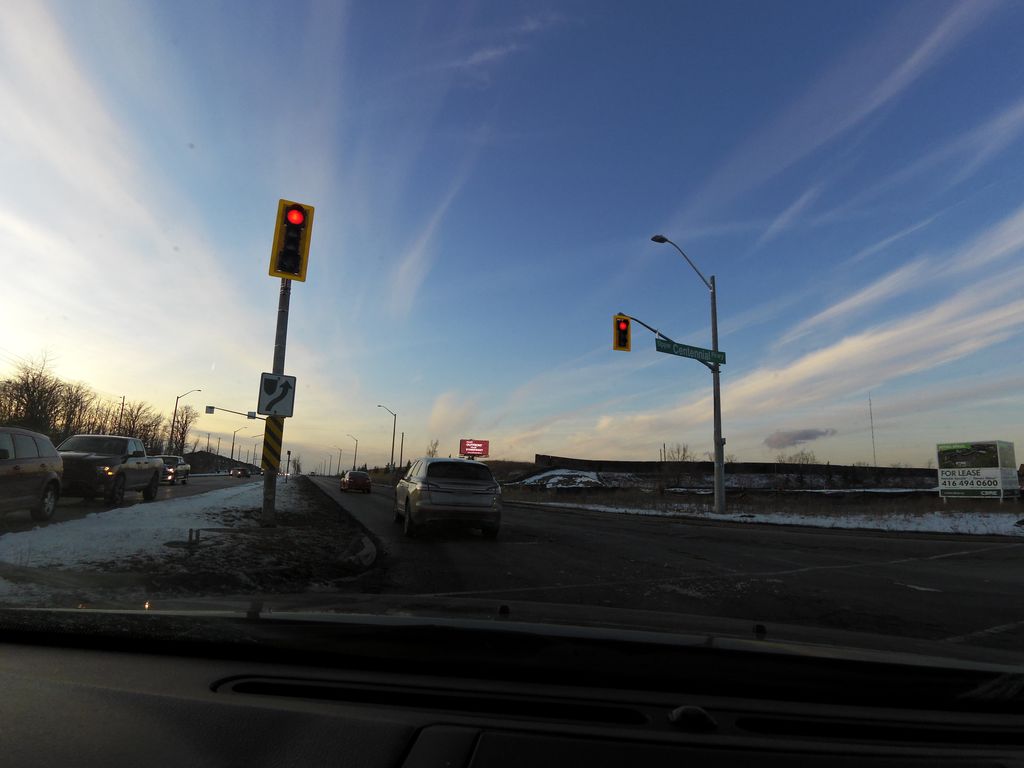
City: hamilton